Field crop: maize
Growth stage: 2
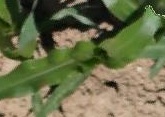
Species: maize